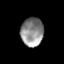
Tissue: skin
Cell type: Epithelial cells
Senescence score: 0.9088
Nuclear area (px): 632
Mean DAPI intensity: 139.824